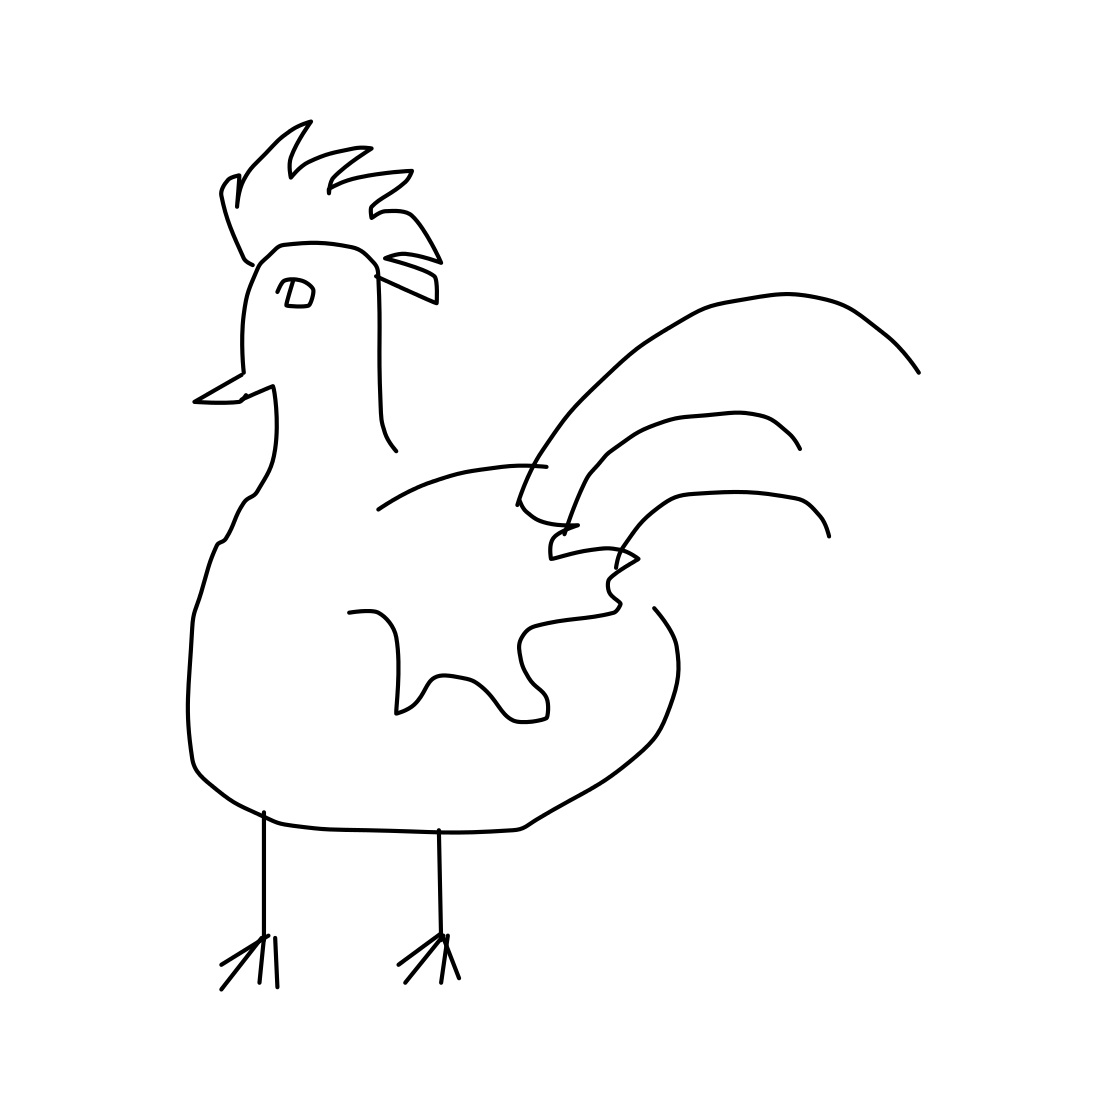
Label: rooster